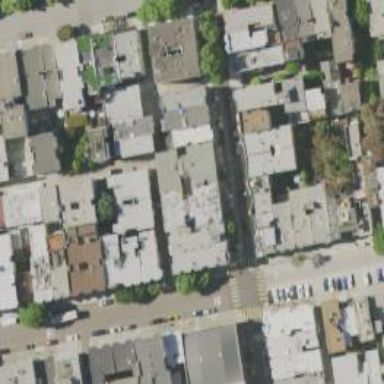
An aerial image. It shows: Alleyway designated as service road.